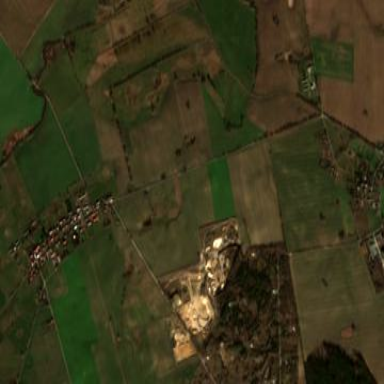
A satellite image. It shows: Quarry area.